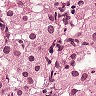
Metastatic tissue present: yes